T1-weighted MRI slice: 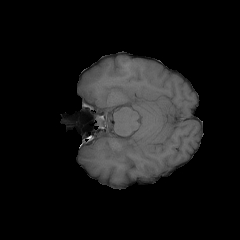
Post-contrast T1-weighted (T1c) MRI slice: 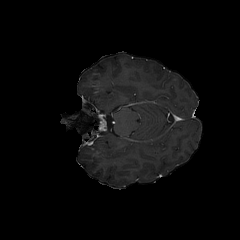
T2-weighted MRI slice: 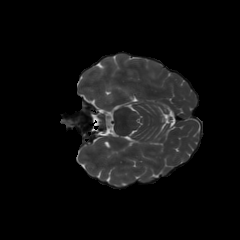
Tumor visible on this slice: yes